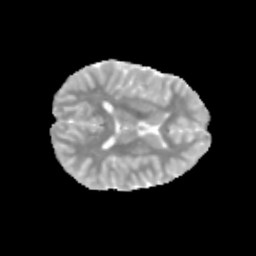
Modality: MD
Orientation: axial
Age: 11
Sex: female
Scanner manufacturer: siemens
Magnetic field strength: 3 T
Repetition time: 3.8 s
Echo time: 0.07 s